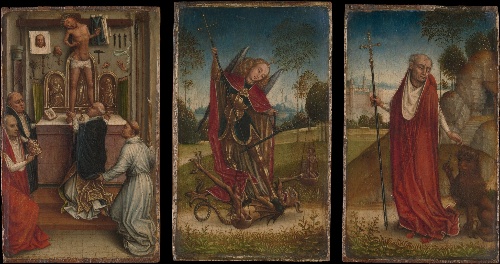
Title: Saint Michael; The Mass of Saint Gregory; Saint Jerome
Artist: Master of the Saint Catherine Legend
Artist bio: Netherlandish, active ca. 1470–1500
Object type: Painting, parts of a polyptych
Classification: Paintings
Medium: Oil on wood
Dimensions: Central panel 6 1/8 x 3 3/4 in. (15.6 x 9.5 cm); left panel 6 1/4 x 3 7/8 in. (15.9 x 9.8 cm); right panel 6 1/4 x 3 3/4 in. (15.9 x 9.5 cm)
Department: European Paintings
Credit line: Bequest of William H. Herriman, 1920
Accession year: 1921
Repository: Metropolitan Museum of Art, New York, NY
Tags: Men|Women|Saint Jerome|Saint Michael|Demons|Lions|Christ